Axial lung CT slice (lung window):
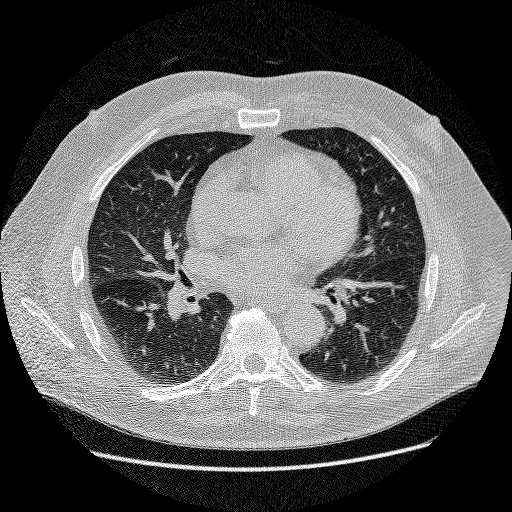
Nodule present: no